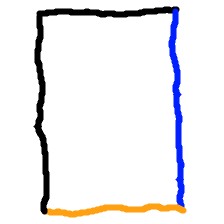
Shape: rectangle